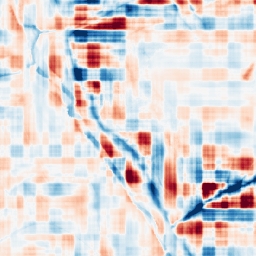
Category: wavelet
Decomposition family: wavelet_reverse_biorthogonal
Decomposition parameters: wavelet: rbio3.5
level: 5
Upsampling method: bicubic
Upsampling parameters: scale: 4
Upsampling scale: 4